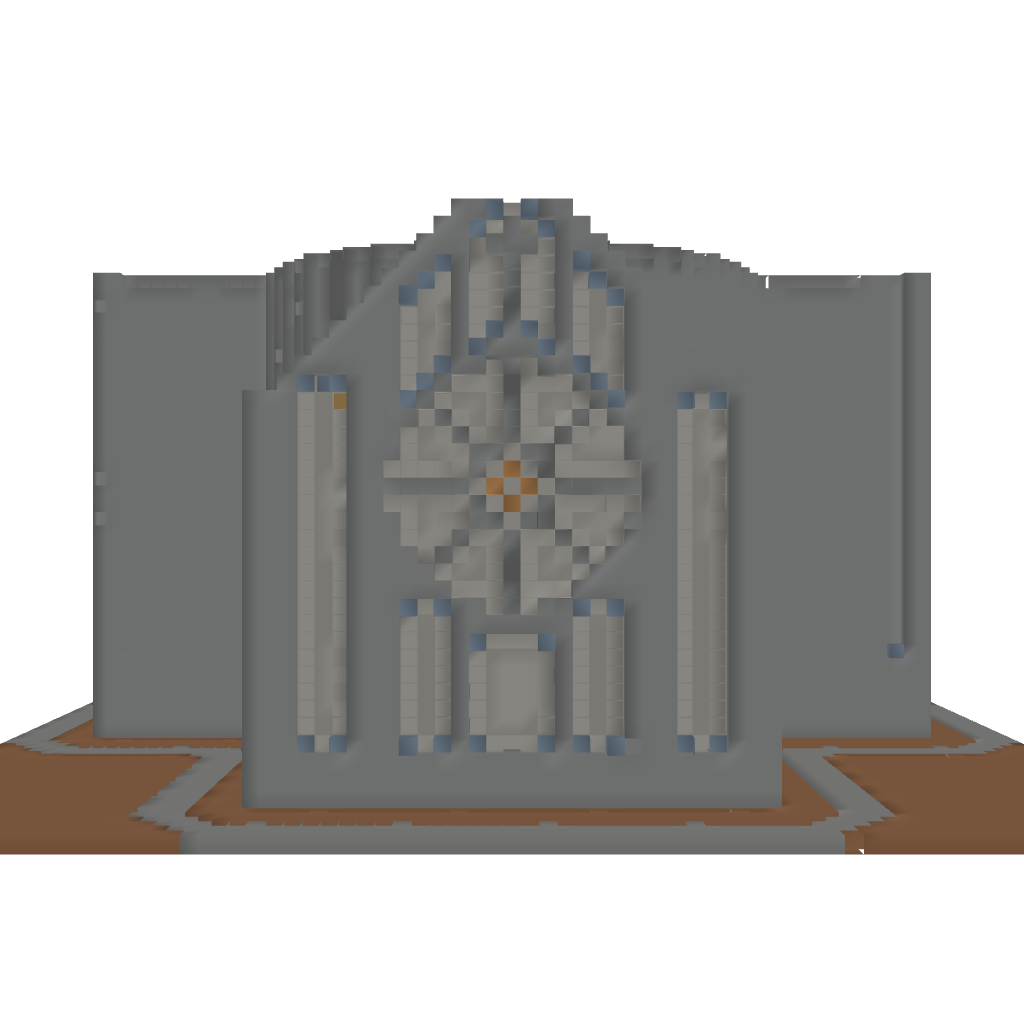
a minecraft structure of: cathedral 3